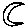
Label: moon